Question: It seems like getting onDrag for Markers on OpenLayers isn't possible (<URL>
So I would like to use a vector layer, and then add points to it instead of markers.
My problem is that the vector points doesn't look like the markers.
Can I assign an icon to a point feature?
I want the functionality of a vector point, with the look of a marker.

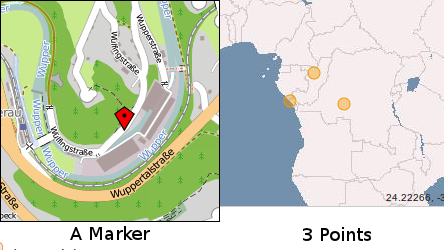
Answer: Add style object with externalGraphic property to your vector layer config:
'''
var layer= new OpenLayers.Layer.Vector("example", {
maxExtent: new OpenLayers.Bounds(-200,-200,200,200),
style: {
externalGraphic: 'http://www.openlayers.org/dev/img/marker.png',
graphicWidth: 21,
graphicHeight: 25,
graphicYOffset: -24
}
});
'''
The 'graphicYOffset' shifts the marker appropriately so that the perceived tip of it corresponds to the location on the map.